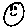
Label: smiley face